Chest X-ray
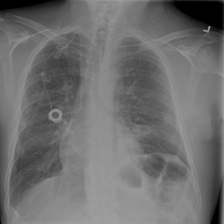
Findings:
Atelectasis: negative
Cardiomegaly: negative
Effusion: negative
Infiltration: positive
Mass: negative
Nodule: negative
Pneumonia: negative
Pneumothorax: negative
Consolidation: negative
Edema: negative
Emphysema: negative
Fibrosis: negative
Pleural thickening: negative
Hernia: negative